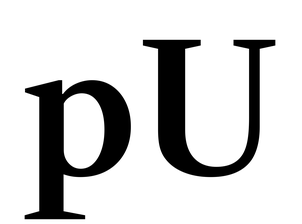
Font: LibreCaslonText_SemiBold